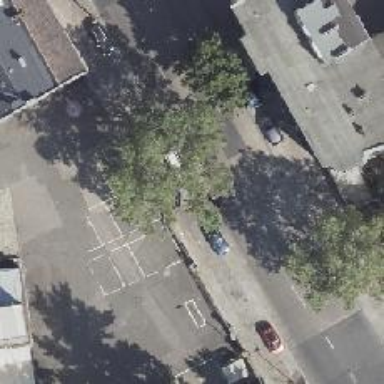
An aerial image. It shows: There is parking obstacle present.